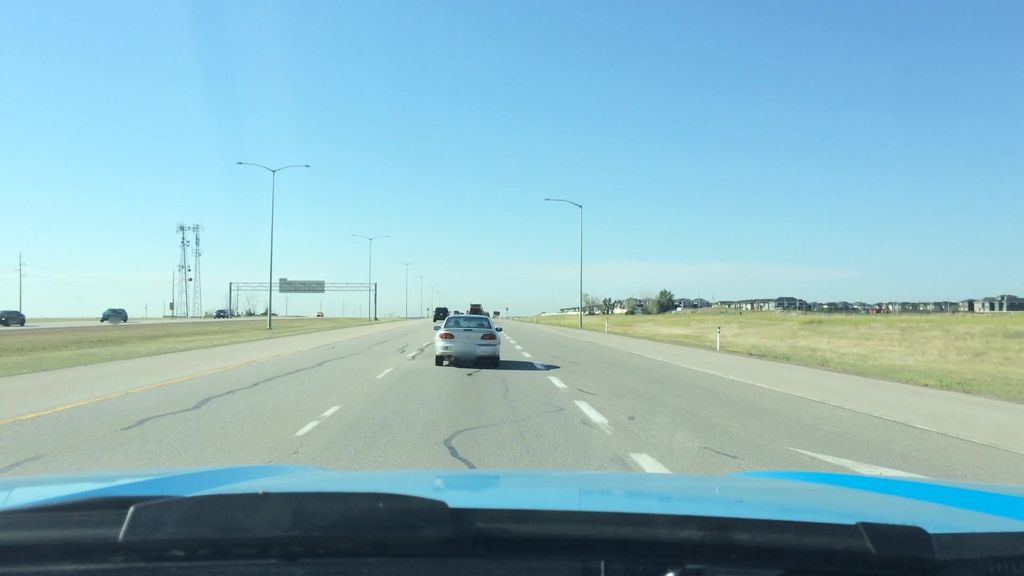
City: calgary